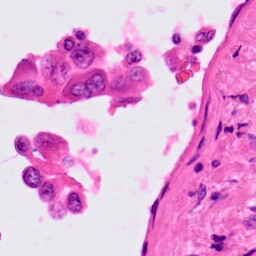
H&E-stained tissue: Lung